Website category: game
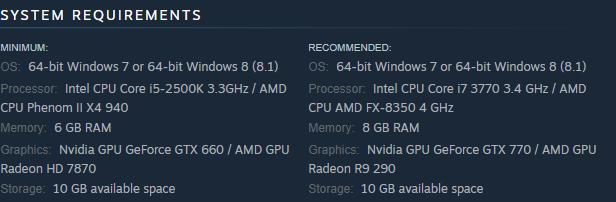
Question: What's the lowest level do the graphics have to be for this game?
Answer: Nvidia GPU GeForce GTX 660 / AMD GPU Radeon HD 7870

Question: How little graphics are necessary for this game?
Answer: Nvidia GPU GeForce GTX 660 / AMD GPU Radeon HD 7870

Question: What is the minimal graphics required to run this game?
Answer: Nvidia GPU GeForce GTX 660 / AMD GPU Radeon HD 7870

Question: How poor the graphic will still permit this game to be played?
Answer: Nvidia GPU GeForce GTX 660 / AMD GPU Radeon HD 7870

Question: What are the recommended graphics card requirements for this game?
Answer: Nvidia GPU GeForce GTX 770 / AMD GPU Radeon R9 290

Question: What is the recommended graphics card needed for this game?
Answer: Nvidia GPU GeForce GTX 770 / AMD GPU Radeon R9 290

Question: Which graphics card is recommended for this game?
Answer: Nvidia GPU GeForce GTX 770 / AMD GPU Radeon R9 290

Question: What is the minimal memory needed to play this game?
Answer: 6 GB RAM

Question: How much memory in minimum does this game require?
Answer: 6 GB RAM

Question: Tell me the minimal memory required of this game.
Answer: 6 GB RAM

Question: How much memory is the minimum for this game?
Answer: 6 GB RAM

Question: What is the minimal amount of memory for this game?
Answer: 6 GB RAM

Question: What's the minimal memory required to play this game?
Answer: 6 GB RAM

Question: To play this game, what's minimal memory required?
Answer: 6 GB RAM

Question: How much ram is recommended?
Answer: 8 GB RAM

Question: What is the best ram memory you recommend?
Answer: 8 GB RAM

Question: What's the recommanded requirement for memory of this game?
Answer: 8 GB RAM

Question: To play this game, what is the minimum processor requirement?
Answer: Intel CPU Core i5-2500K 3.3GHz / AMD CPU Phenom II X4 940

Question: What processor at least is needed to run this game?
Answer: Intel CPU Core i5-2500K 3.3GHz / AMD CPU Phenom II X4 940

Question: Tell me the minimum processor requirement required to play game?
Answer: Intel CPU Core i5-2500K 3.3GHz / AMD CPU Phenom II X4 940

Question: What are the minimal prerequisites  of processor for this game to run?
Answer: Intel CPU Core i5-2500K 3.3GHz / AMD CPU Phenom II X4 940

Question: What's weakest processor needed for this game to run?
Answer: Intel CPU Core i5-2500K 3.3GHz / AMD CPU Phenom II X4 940

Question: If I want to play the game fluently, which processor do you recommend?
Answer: Intel CPU Core i7 3770 3.4 GHz / AMD CPU AMD FX-8350 4 GHz

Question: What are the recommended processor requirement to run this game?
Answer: Intel CPU Core i7 3770 3.4 GHz / AMD CPU AMD FX-8350 4 GHz

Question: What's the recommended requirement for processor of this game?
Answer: Intel CPU Core i7 3770 3.4 GHz / AMD CPU AMD FX-8350 4 GHz

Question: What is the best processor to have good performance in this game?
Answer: Intel CPU Core i7 3770 3.4 GHz / AMD CPU AMD FX-8350 4 GHz

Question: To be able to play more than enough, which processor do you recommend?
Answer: Intel CPU Core i7 3770 3.4 GHz / AMD CPU AMD FX-8350 4 GHz